高二 · 度量几何学
如图所示, 用两种方案将一块顶角为 $120^{\circ}$, 腰长为 2 的等腰三角形钢板 $O A B$ 裁剪成扇形, 设方案一、二扇形的面积分别为 $\mathrm{S}_{1}, \mathrm{~S}_{2}$, 周长分别为 $l_{1}, l_{2}$, 则 ( )\n\n(方案一)\n\n(方案二)
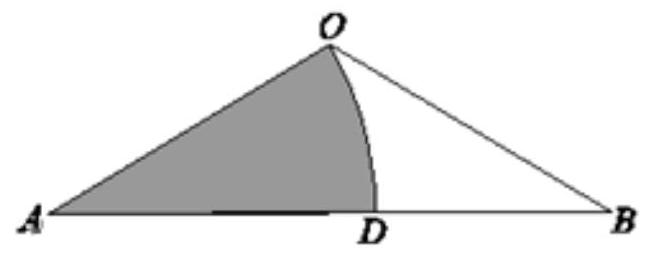
A. $S_{1}=S_{2}, l_{1}>l_{2}$\nB. $S_{1}=S_{2}, l_{1}<l_{2}$\nC. $S_{1}>S_{2}, l_{1}=l_{2}$\nD. $S_{1}<S_{2}, l_{1}=l_{2}$\n\n
答案: A
解析: $\because \triangle A O B$ 为顶角为 $120^{\circ}$, 腰长为 2 的等腰三角形,\n\n$\therefore A=B=30^{\circ}=\frac{\pi}{6}, O D=1$,\n\n方案一中扇形的周长 $l_{1}=2+2+2 \times \frac{\pi}{6}=4+\frac{\pi}{3}$ ，\n\n方案二中扇形的周长 $l_{2}=1+1+1 \times \frac{2 \pi}{3}=2+\frac{2 \pi}{3}$,\n\n方案一中扇形的面积 $S_{1}=\frac{1}{2} \times 2 \times 2 \times \frac{\pi}{6}=\frac{\pi}{3}$,\n\n方案一中扇形的面积 $S_{2}=\frac{1}{2} \times 1^{2} \times \frac{2 \pi}{3}=\frac{\pi}{3}$,\n\n所以 $S_{1}=S_{2}, l_{1}>l_{2}$.\n\n故选 A.